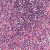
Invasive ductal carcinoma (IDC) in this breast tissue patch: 1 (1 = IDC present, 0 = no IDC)